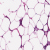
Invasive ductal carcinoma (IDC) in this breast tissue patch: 0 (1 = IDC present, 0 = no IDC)